Field crop: tomato
Growth stage: 2
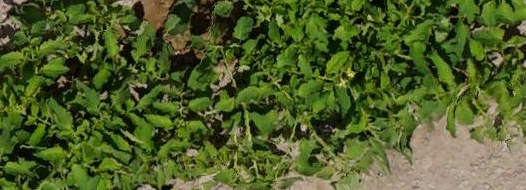
Species: tomato